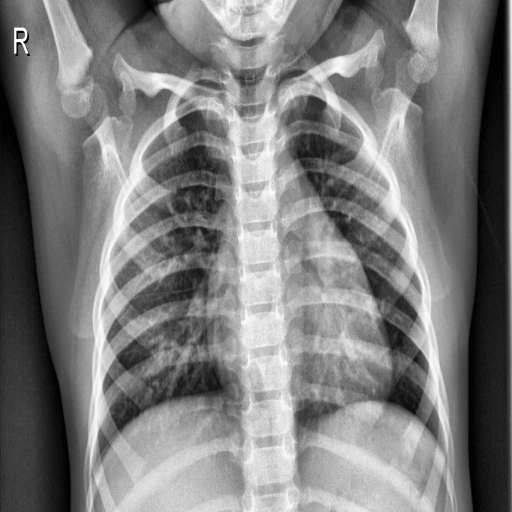
Finding: NORMAL